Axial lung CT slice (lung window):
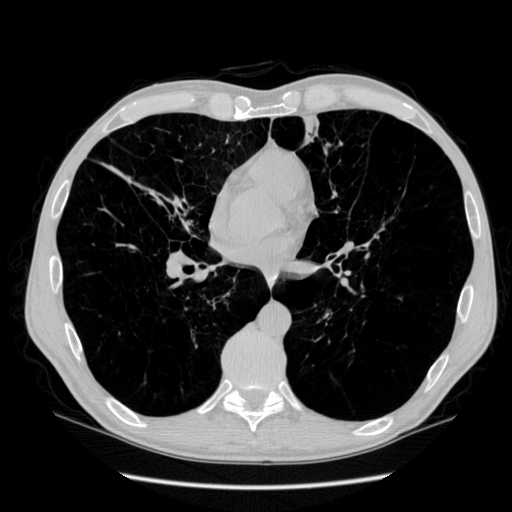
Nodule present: no